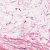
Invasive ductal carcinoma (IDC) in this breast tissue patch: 0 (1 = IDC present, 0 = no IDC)